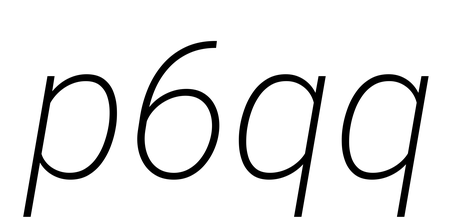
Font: Roboto-Italic_ExtraLight_Italic